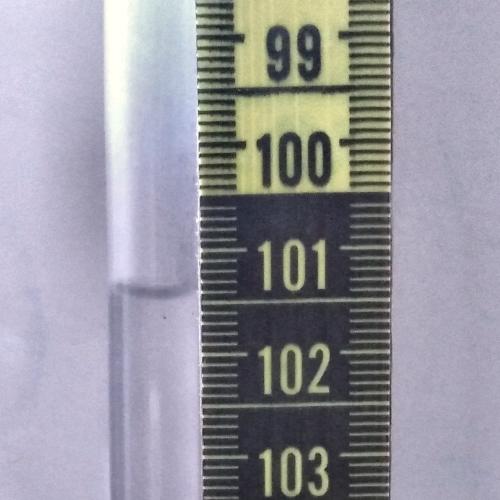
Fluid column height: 101.4 cm